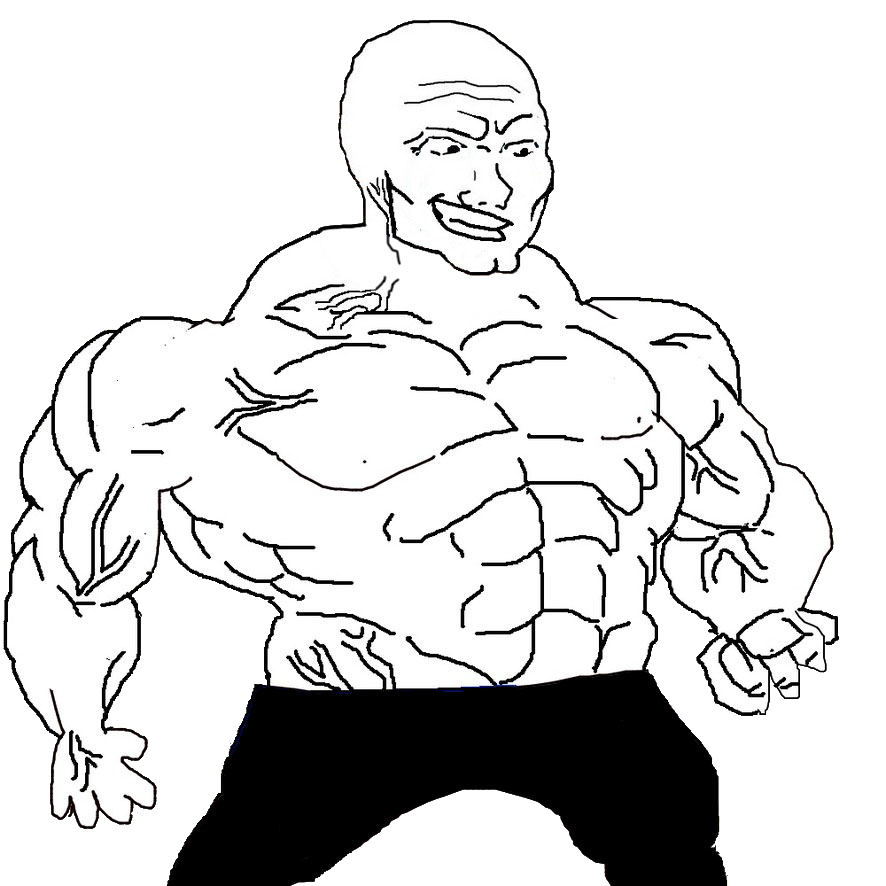
Label: 5_Stronkjak